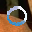
Label: 0